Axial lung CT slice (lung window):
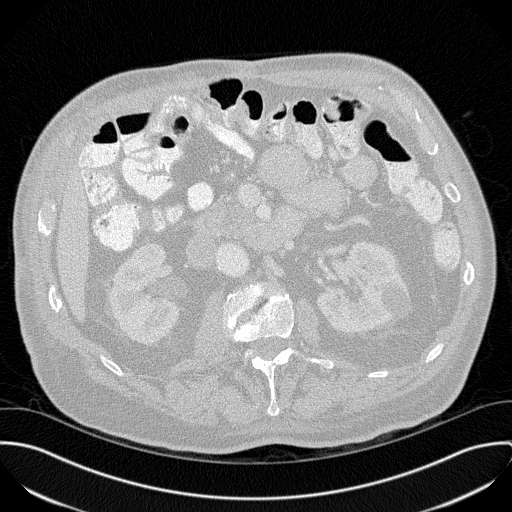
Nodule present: no